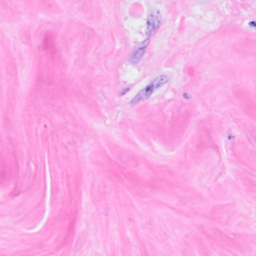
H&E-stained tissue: Breast